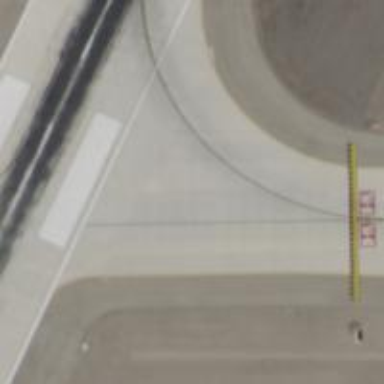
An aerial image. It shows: Image of taxiway at airport.